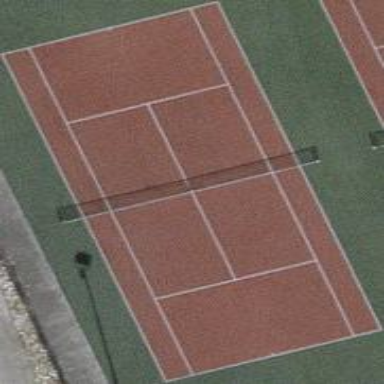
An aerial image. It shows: Tartan tennis court in leisure land pitch.